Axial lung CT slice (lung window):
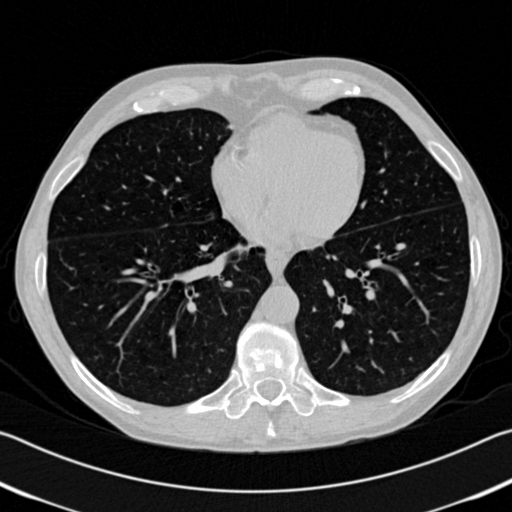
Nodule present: yes
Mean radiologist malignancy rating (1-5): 2